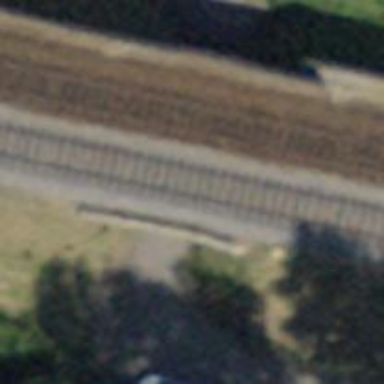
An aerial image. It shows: Track road with grade 1 track type that goes through tunnel.